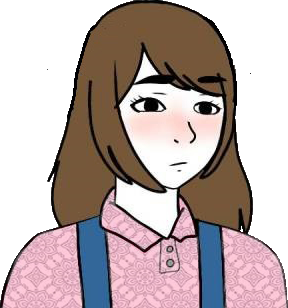
Label: 5_Doomer_Girl